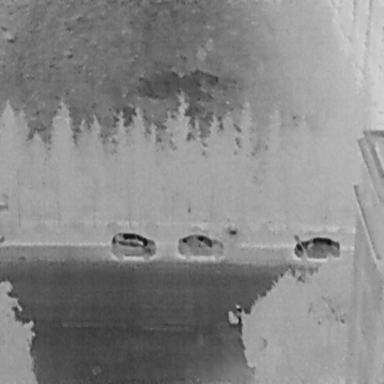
There are three Cars in the infrared image.